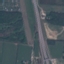
Label: Highway